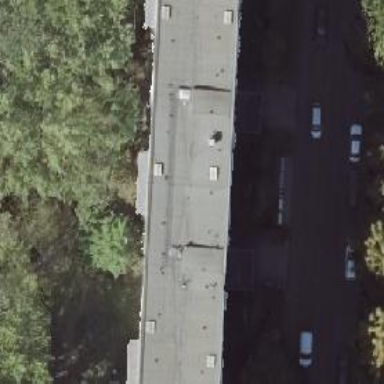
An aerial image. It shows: Flat-roofed apartment building.